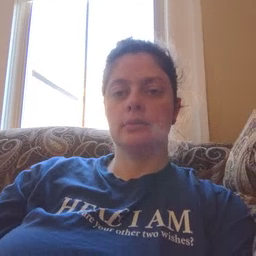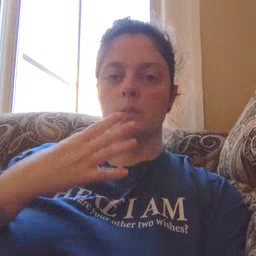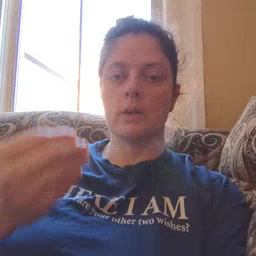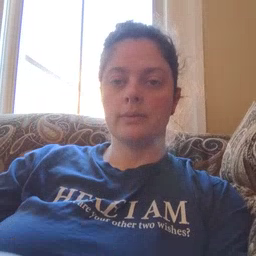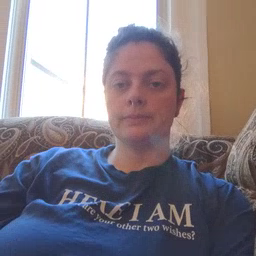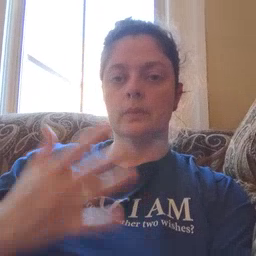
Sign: wet